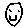
Label: smiley face